Question: Hi i want to insert data in the last column of my lisview, how do i do that?
i tried using this code 'ListView1.SelectedItems(0) = "yes"' or 'ListView1.SelectedIndices.Add("Yes")'

Actually what i want is to update the last column after the initial insertion and how to add items at the beginning of the listview.
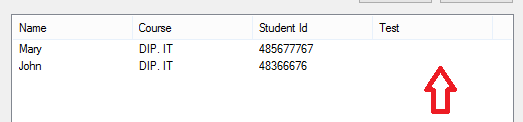
Answer: Solved using the following code
'''
Dim index As Integer
If ListView1.SelectedItems.Count > 0 Then
index = ListView1.SelectedIndices(0)
listOfItems(index).SubItems(3).Text = "Qualified"
End If
'''